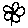
Label: flower